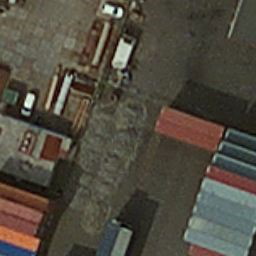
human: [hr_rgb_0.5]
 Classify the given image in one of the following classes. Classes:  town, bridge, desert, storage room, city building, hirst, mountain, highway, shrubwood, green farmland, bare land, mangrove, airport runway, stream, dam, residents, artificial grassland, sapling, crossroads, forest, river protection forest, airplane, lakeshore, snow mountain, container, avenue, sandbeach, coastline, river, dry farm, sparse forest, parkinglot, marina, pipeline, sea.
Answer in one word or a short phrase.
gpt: container